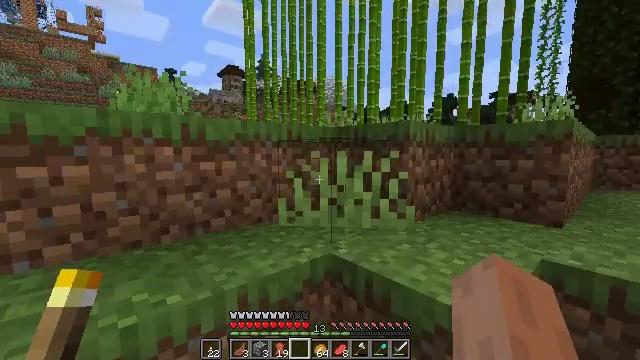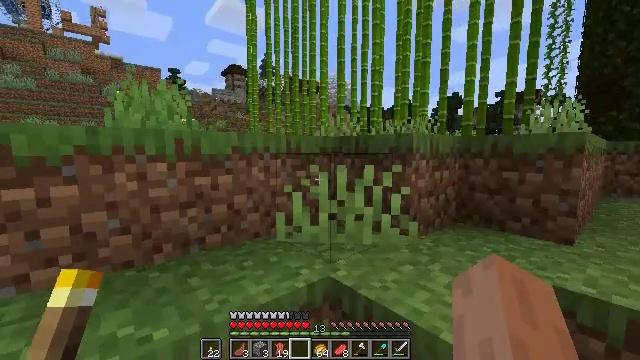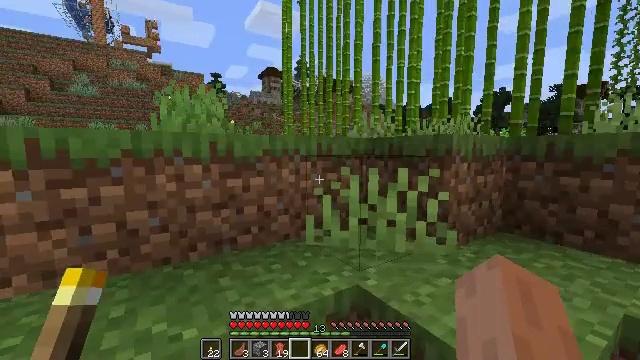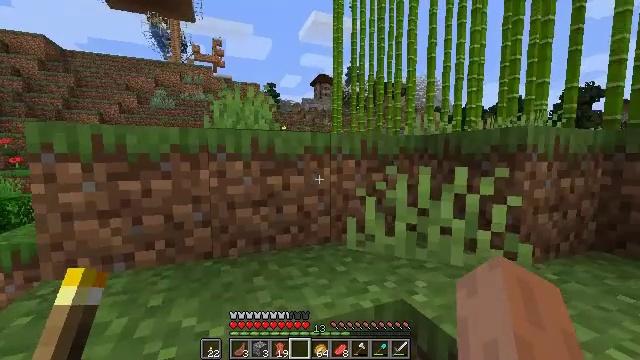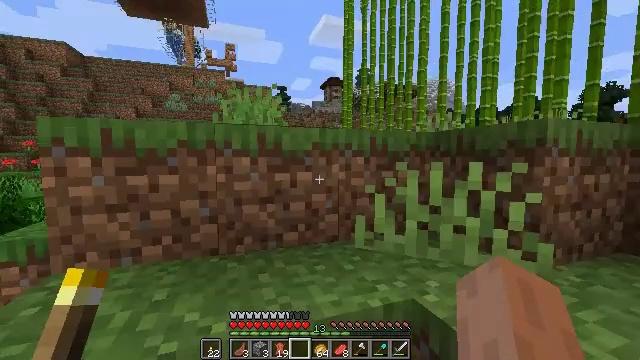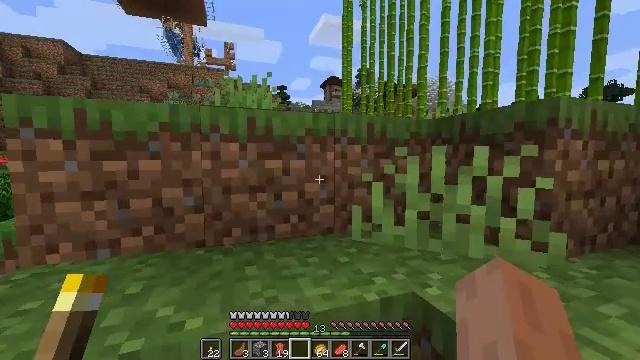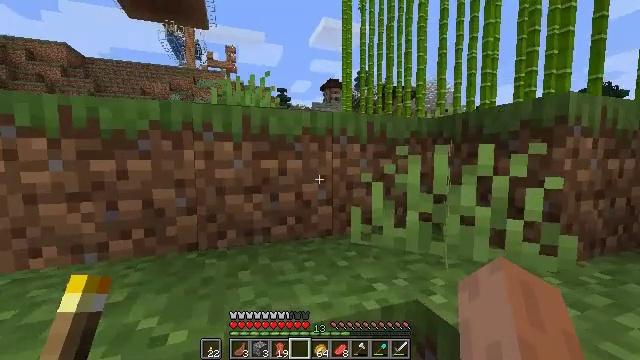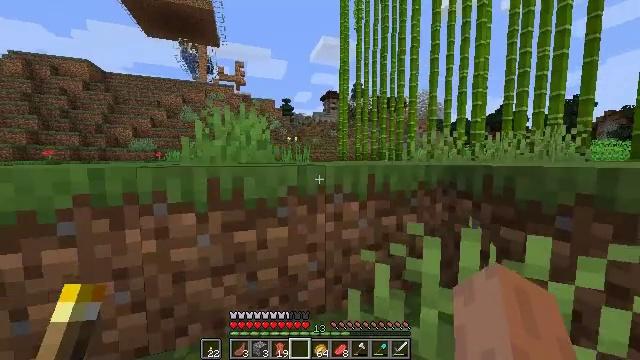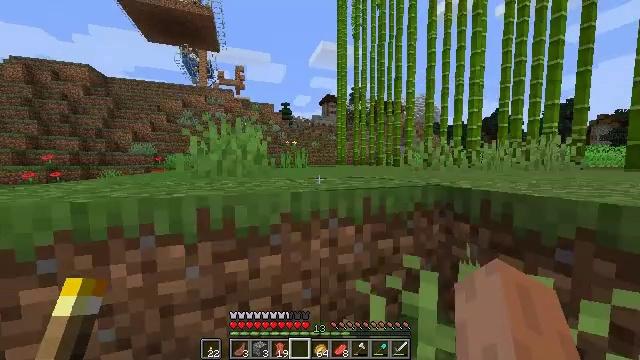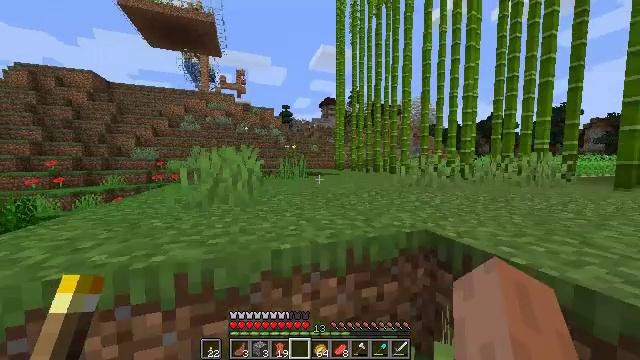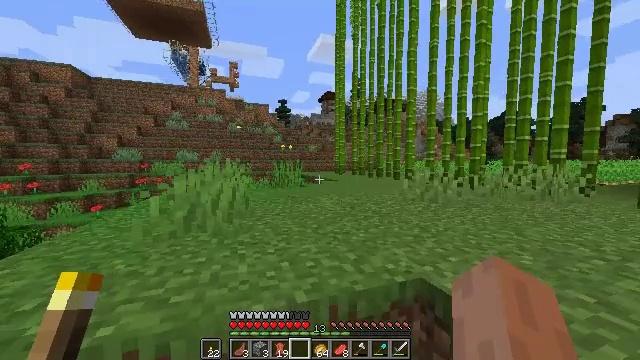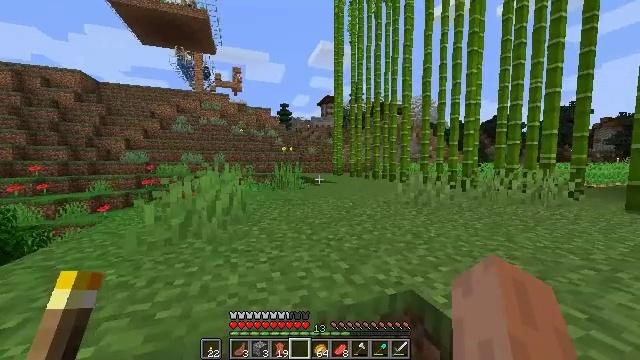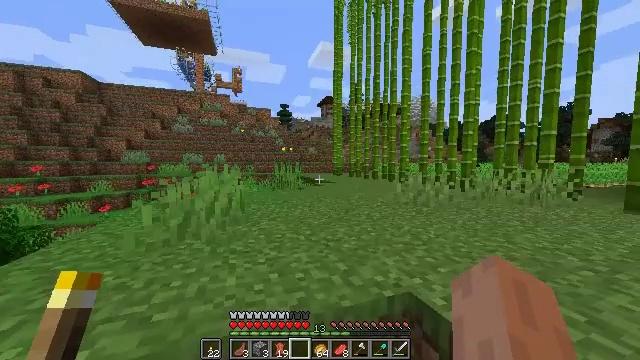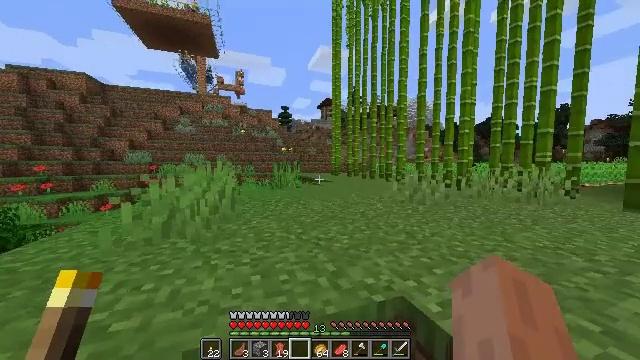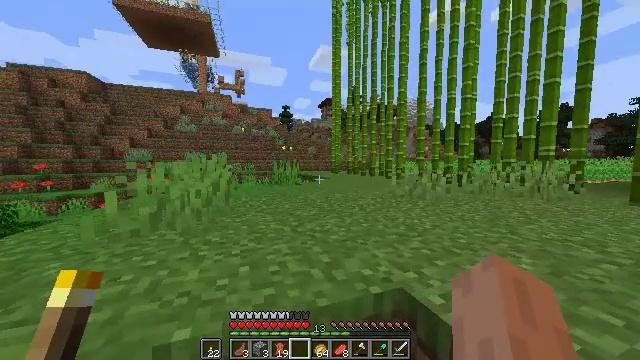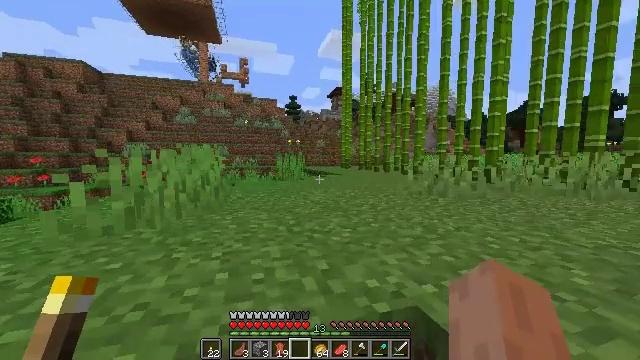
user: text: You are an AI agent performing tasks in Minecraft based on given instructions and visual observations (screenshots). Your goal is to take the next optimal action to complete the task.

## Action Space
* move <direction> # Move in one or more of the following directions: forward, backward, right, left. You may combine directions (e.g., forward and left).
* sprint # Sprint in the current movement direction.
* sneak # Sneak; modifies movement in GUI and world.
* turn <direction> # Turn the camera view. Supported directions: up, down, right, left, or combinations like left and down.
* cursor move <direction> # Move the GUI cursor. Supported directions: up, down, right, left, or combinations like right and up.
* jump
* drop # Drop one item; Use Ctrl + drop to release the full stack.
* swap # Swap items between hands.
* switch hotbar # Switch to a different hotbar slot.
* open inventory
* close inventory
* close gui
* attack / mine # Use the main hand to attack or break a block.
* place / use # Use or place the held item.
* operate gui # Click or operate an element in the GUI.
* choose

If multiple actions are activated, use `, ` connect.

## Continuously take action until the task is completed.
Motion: motion action
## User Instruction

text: Get a jungle sapling for replanting.
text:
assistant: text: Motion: move forward, jump
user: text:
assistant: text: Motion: move forward, turn left, jump
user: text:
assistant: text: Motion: move forward, turn left and up, jump
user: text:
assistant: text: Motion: move forward, turn left, jump
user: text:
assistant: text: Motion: move forward, sprint, jump
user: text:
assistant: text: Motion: move forward, sprint, jump
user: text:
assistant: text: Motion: move forward, sprint, jump
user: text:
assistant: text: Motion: move forward, sprint, jump
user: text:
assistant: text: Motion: move forward, jump
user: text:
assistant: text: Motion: move forward, jump
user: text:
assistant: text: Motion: move forward, jump
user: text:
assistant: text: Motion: move forward, jump
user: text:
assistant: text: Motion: move forward, jump
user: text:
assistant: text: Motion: move forward, jump
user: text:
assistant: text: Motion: move forward, turn left, jump
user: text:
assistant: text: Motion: move forward, sprint, turn left, jump
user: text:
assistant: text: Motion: move forward, sprint, turn left, jump
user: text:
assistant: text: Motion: move forward, sprint, turn left, jump
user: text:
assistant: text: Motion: move forward, sprint, jump
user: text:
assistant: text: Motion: move forward, jump
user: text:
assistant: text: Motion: move forward, jump
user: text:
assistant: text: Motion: move forward, jump
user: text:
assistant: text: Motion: move forward, jump
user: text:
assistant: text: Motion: move forward, jump
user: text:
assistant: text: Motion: move forward, turn down, jump
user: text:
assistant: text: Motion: move forward, sprint, turn down, jump
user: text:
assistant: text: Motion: move forward, sprint, turn down, jump
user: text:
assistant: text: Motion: move forward, sprint, turn right and down, jump
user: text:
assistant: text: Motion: move forward, sprint, jump
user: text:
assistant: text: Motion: move forward, turn down, jump